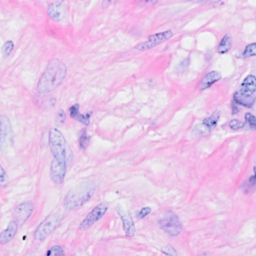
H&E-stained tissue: Breast